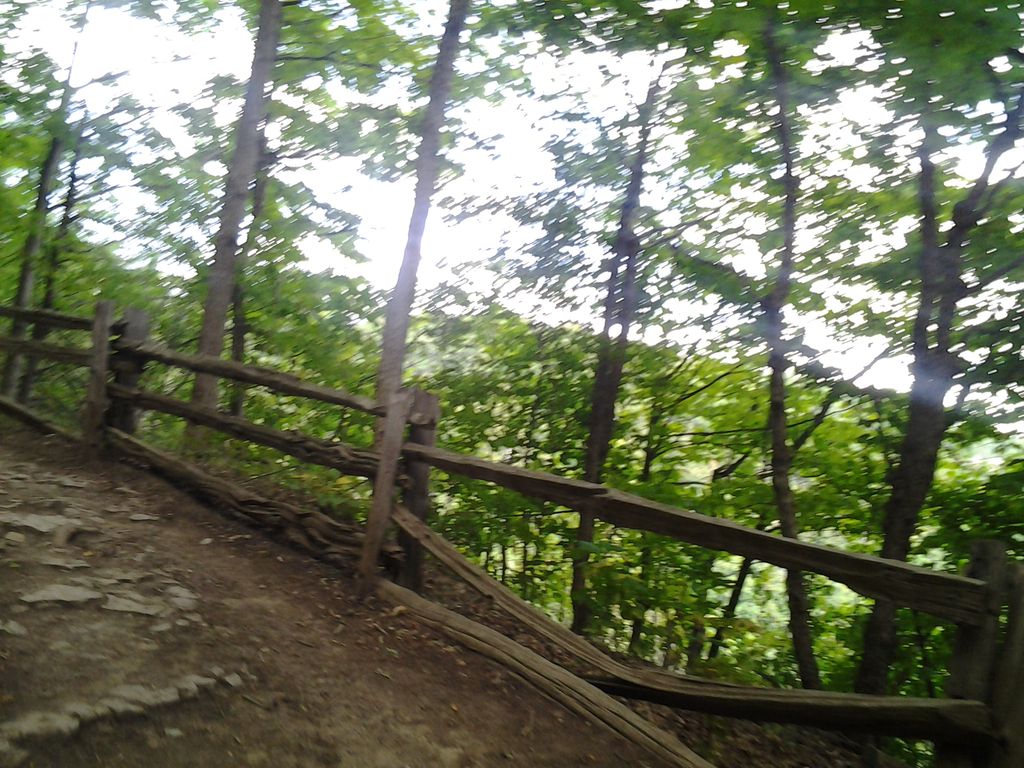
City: hamilton